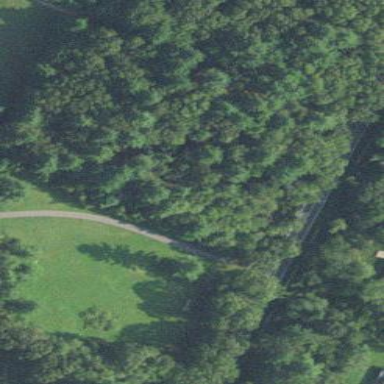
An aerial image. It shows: Mixed woodland with various types of leaves.